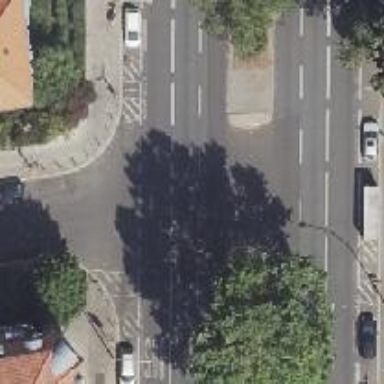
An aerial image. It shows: Primary highway with asphalt surface. It is dual carriageway with shared busway on the right side for cyclists. There is parallel on-street parking on the right lane.